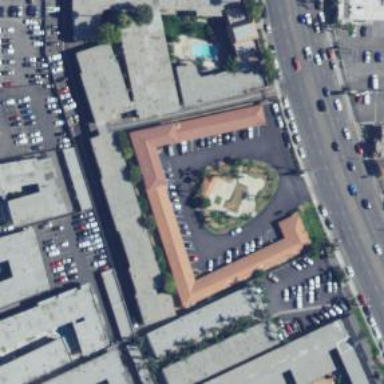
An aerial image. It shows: Motel building for tourism.